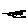
Label: car